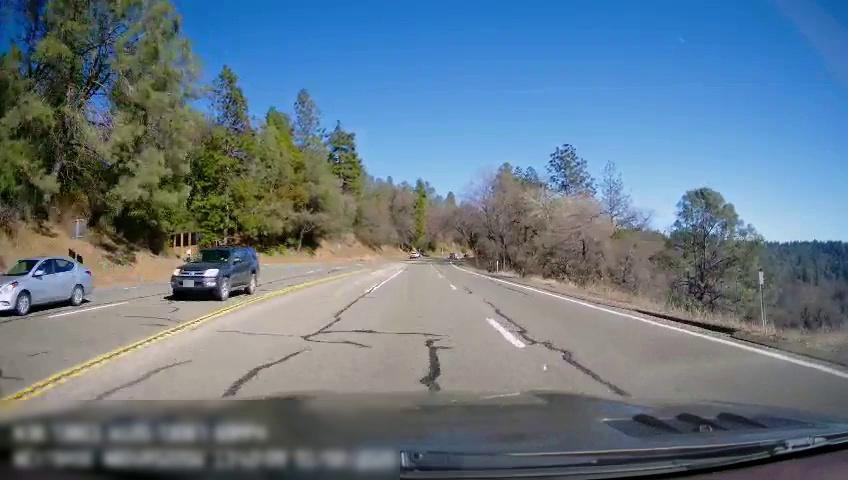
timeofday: Day
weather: Sunny
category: Drivable Space
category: Vehicles | Car
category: Vehicles | SUV
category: Lanes | Opposite Lane
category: Lanes | Current Lane
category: Lanes | Alternate Lane
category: Lanes | Current Lane
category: Lanes | Alternate Lane
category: Lanes | Current Lane